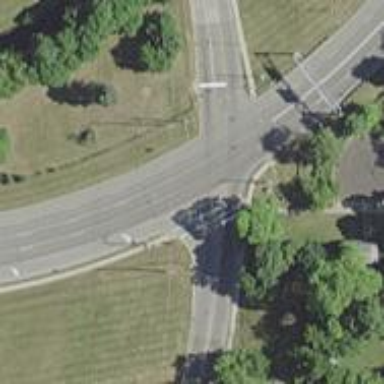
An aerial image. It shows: Marked crossing on the road.